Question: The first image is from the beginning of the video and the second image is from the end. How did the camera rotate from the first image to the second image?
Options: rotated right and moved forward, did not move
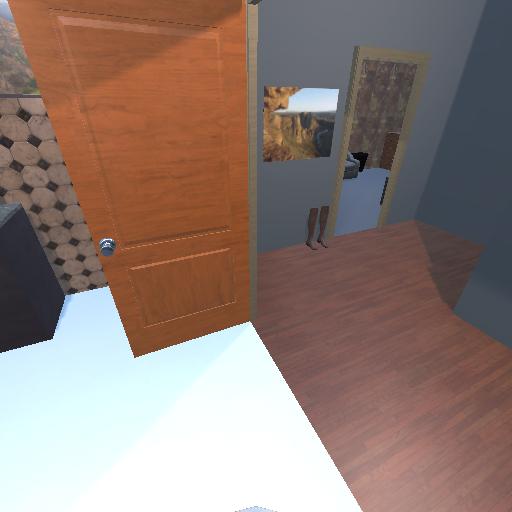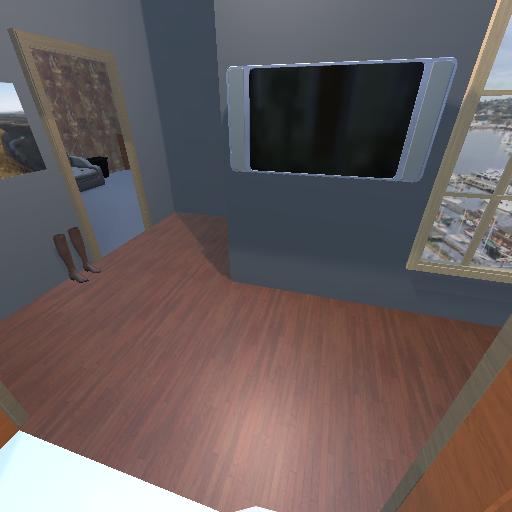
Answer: rotated right and moved forward